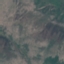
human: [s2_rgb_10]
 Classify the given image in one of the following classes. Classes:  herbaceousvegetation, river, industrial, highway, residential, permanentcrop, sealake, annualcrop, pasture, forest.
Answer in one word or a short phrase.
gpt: HerbaceousVegetation